Question: This is my 'xml' code:
'''
<ScrollView xmlns:android="http://schemas.android.com/apk/res/android"
xmlns:app="http://schemas.android.com/apk/res-auto"
xmlns:tools="http://schemas.android.com/tools"
android:layout_width="match_parent"
android:layout_height="match_parent"
android:fillViewport="true">
<GridLayout
android:id="@+id/mainGrid"
android:columnCount="2"
android:rowCount="3"
android:alignmentMode="alignMargins"
android:columnOrderPreserved="false"
android:layout_width="match_parent"
android:layout_height="match_parent"
android:padding="14dp"
>
<android.support.v7.widget.CardView
android:layout_width="0dp"
android:layout_height="0dp"
android:layout_columnWeight="1"
android:layout_rowWeight="1"
android:layout_marginBottom="16dp"
android:layout_marginLeft="16dp"
android:layout_marginRight="16dp"
app:cardElevation="8dp"
app:cardCornerRadius="8dp"
>
<LinearLayout
android:layout_gravity="center_horizontal|center_vertical"
android:layout_margin="16dp"
android:orientation="vertical"
android:layout_width="wrap_content"
android:layout_height="wrap_content">
<ImageView
android:src="@drawable/icona_monumenti"
android:layout_gravity="center_horizontal"
android:layout_width="100dp"
android:layout_height="100dp" />
<TextView
android:text="Me"
android:textAlignment="center"
android:textSize="18sp"
android:textStyle="bold"
android:layout_width="wrap_content"
android:layout_height="wrap_content" />
</LinearLayout>
</android.support.v7.widget.CardView>
<!-- Column 2 -->
<android.support.v7.widget.CardView
android:layout_width="0dp"
android:layout_height="0dp"
android:layout_columnWeight="1"
android:layout_rowWeight="1"
android:layout_marginBottom="16dp"
android:layout_marginLeft="16dp"
android:layout_marginRight="16dp"
app:cardElevation="8dp"
app:cardCornerRadius="8dp"
>
<LinearLayout
android:layout_gravity="center_horizontal|center_vertical"
android:layout_margin="16dp"
android:orientation="vertical"
android:layout_width="wrap_content"
android:layout_height="wrap_content">
<ImageView
android:src="@drawable/icona_piatti_tipici"
android:layout_gravity="center_horizontal"
android:layout_width="100dp"
android:layout_height="100dp" />
<TextView
android:text="Family"
android:textAlignment="center"
android:textSize="18sp"
android:textStyle="bold"
android:layout_width="wrap_content"
android:layout_height="wrap_content" />
</LinearLayout>
</android.support.v7.widget.CardView>
<!-- Row 2 -->
<!-- Column 1 -->
<android.support.v7.widget.CardView
android:layout_width="0dp"
android:layout_height="0dp"
android:layout_columnWeight="1"
android:layout_rowWeight="1"
android:layout_marginBottom="16dp"
android:layout_marginLeft="16dp"
android:layout_marginRight="16dp"
app:cardElevation="8dp"
app:cardCornerRadius="8dp"
>
<LinearLayout
android:layout_gravity="center_horizontal|center_vertical"
android:layout_margin="16dp"
android:orientation="vertical"
android:layout_width="wrap_content"
android:layout_height="wrap_content">
<ImageView
android:src="@drawable/icona_storia"
android:layout_gravity="center_horizontal"
android:layout_width="100dp"
android:layout_height="100dp" />
<TextView
android:text="Lovely"
android:textAlignment="center"
android:textSize="18sp"
android:textStyle="bold"
android:layout_width="wrap_content"
android:layout_height="wrap_content" />
</LinearLayout>
</android.support.v7.widget.CardView>
<android.support.v7.widget.CardView
android:layout_width="0dp"
android:layout_height="0dp"
android:layout_columnWeight="1"
android:layout_rowWeight="1"
android:layout_marginBottom="16dp"
android:layout_marginLeft="16dp"
android:layout_marginRight="16dp"
app:cardElevation="8dp"
app:cardCornerRadius="8dp"
>
<LinearLayout
android:layout_gravity="center_horizontal|center_vertical"
android:layout_margin="16dp"
android:orientation="vertical"
android:layout_width="wrap_content"
android:layout_height="wrap_content">
<ImageView
android:src="@drawable/icona_informazioni"
android:layout_gravity="center_horizontal"
android:layout_width="100dp"
android:layout_height="100dp" />
<TextView
android:text="Team"
android:textAlignment="center"
android:textSize="18sp"
android:textStyle="bold"
android:layout_width="wrap_content"
android:layout_height="wrap_content" />
</LinearLayout>
</android.support.v7.widget.CardView>
</GridLayout>
</ScrollView>
'''
In the preview of my xml file, the 'GridLayout' is visible, but when I run the application, on my phone the 'GridLayout' is not visible.
gradle:
The code don't give me error or other things, and the same the stack trace
This is the image of my layout:

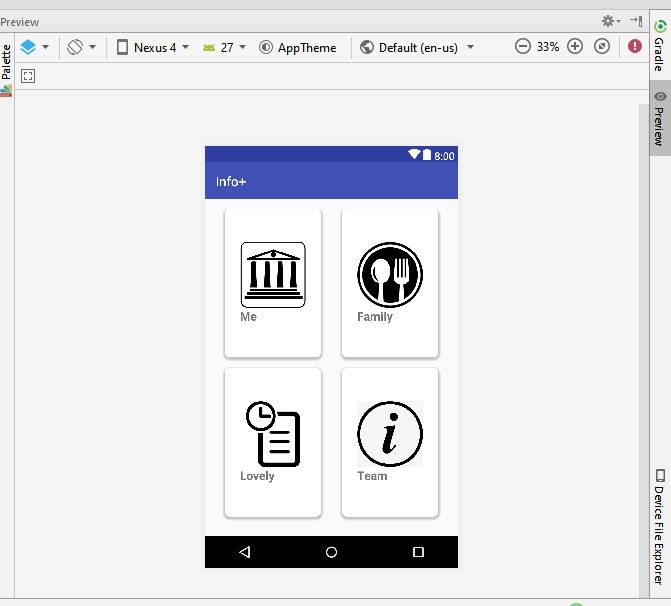
Answer: What is the need of 'GridLayout' here?
You can use nested 'LinearLayout' this is the blue-print of that:
'''
LinearLayout
(Vertical)
|
-------------------------
| |
LinearLayout LinearLayout
(Horizontal) (Horizontal)
| |
------------- -------------
| | | |
CardView CardView CardView CardView
'''
And the code is:
'''
<LinearLayout
android:layout_height="match_parent"
android:layout_width="match_parent"
andriod:orientation="vertical">
<LinearLayout
android:layout_height="0dp"
android:layout_width="match_parent"
android:layout_weight="1"
andriod:orientation="horizontal">
<!--Row 1-->
<!--Column 1-->
<android.support.v7.widget.CardView
android:layout_width="0dp"
android:layout_height="match_parent"
android:layout_weight="1"
android:layout_marginBottom="16dp"
android:layout_marginLeft="16dp"
android:layout_marginRight="16dp"
app:cardElevation="8dp"
app:cardCornerRadius="8dp">
<LinearLayout
android:layout_gravity="center_horizontal|center_vertical"
android:layout_margin="16dp"
android:orientation="vertical"
android:layout_width="wrap_content"
android:layout_height="wrap_content">
<ImageView
android:src="@drawable/icona_monumenti"
android:layout_gravity="center_horizontal"
android:layout_width="100dp"
android:layout_height="100dp" />
<TextView
android:text="Me"
android:textAlignment="center"
android:textSize="18sp"
android:textStyle="bold"
android:layout_width="wrap_content"
android:layout_height="wrap_content" />
</LinearLayout>
</android.support.v7.widget.CardView>
<!-- Column 2 -->
<android.support.v7.widget.CardView
android:layout_width="0dp"
android:layout_height="0dp"
android:layout_weight="1"
android:layout_marginBottom="16dp"
android:layout_marginLeft="16dp"
android:layout_marginRight="16dp"
app:cardElevation="8dp"
app:cardCornerRadius="8dp">
<LinearLayout
android:layout_gravity="center_horizontal|center_vertical"
android:layout_margin="16dp"
android:orientation="vertical"
android:layout_width="wrap_content"
android:layout_height="wrap_content">
<ImageView
android:src="@drawable/icona_piatti_tipici"
android:layout_gravity="center_horizontal"
android:layout_width="100dp"
android:layout_height="100dp" />
<TextView
android:text="Family"
android:textAlignment="center"
android:textSize="18sp"
android:textStyle="bold"
android:layout_width="wrap_content"
android:layout_height="wrap_content" />
</LinearLayout>
</android.support.v7.widget.CardView>
</LinearLayout>
<LinearLayout
android:layout_height="0dp"
android:layout_width="match_parent"
android:layout_weight="1"
andriod:orientation="horizontal">
<!-- Row 2 -->
<!-- Column 1 -->
<android.support.v7.widget.CardView
android:layout_width="0dp"
android:layout_height="0dp"
android:layout_weight="1"
android:layout_marginBottom="16dp"
android:layout_marginLeft="16dp"
android:layout_marginRight="16dp"
app:cardElevation="8dp"
app:cardCornerRadius="8dp">
<LinearLayout
android:layout_gravity="center_horizontal|center_vertical"
android:layout_margin="16dp"
android:orientation="vertical"
android:layout_width="wrap_content"
android:layout_height="wrap_content">
<ImageView
android:src="@drawable/icona_storia"
android:layout_gravity="center_horizontal"
android:layout_width="100dp"
android:layout_height="100dp" />
<TextView
android:text="Lovely"
android:textAlignment="center"
android:textSize="18sp"
android:textStyle="bold"
android:layout_width="wrap_content"
android:layout_height="wrap_content" />
</LinearLayout>
</android.support.v7.widget.CardView>
<!-- Column 2 -->
<android.support.v7.widget.CardView
android:layout_width="0dp"
android:layout_height="0dp"
android:layout_weight="1"
android:layout_marginBottom="16dp"
android:layout_marginLeft="16dp"
android:layout_marginRight="16dp"
app:cardElevation="8dp"
app:cardCornerRadius="8dp">
<LinearLayout
android:layout_gravity="center_horizontal|center_vertical"
android:layout_margin="16dp"
android:orientation="vertical"
android:layout_width="wrap_content"
android:layout_height="wrap_content">
<ImageView
android:src="@drawable/icona_informazioni"
android:layout_gravity="center_horizontal"
android:layout_width="100dp"
android:layout_height="100dp" />
<TextView
android:text="Team"
android:textAlignment="center"
android:textSize="18sp"
android:textStyle="bold"
android:layout_width="wrap_content"
android:layout_height="wrap_content" />
</LinearLayout>
</android.support.v7.widget.CardView>
</LinearLayout>
</LinearLayout>
'''